Question: Estimate the volume of the 3D prism shown in the image. The result should be rounded to one decimal place. The side length of each grid on the chessboard is 0.5
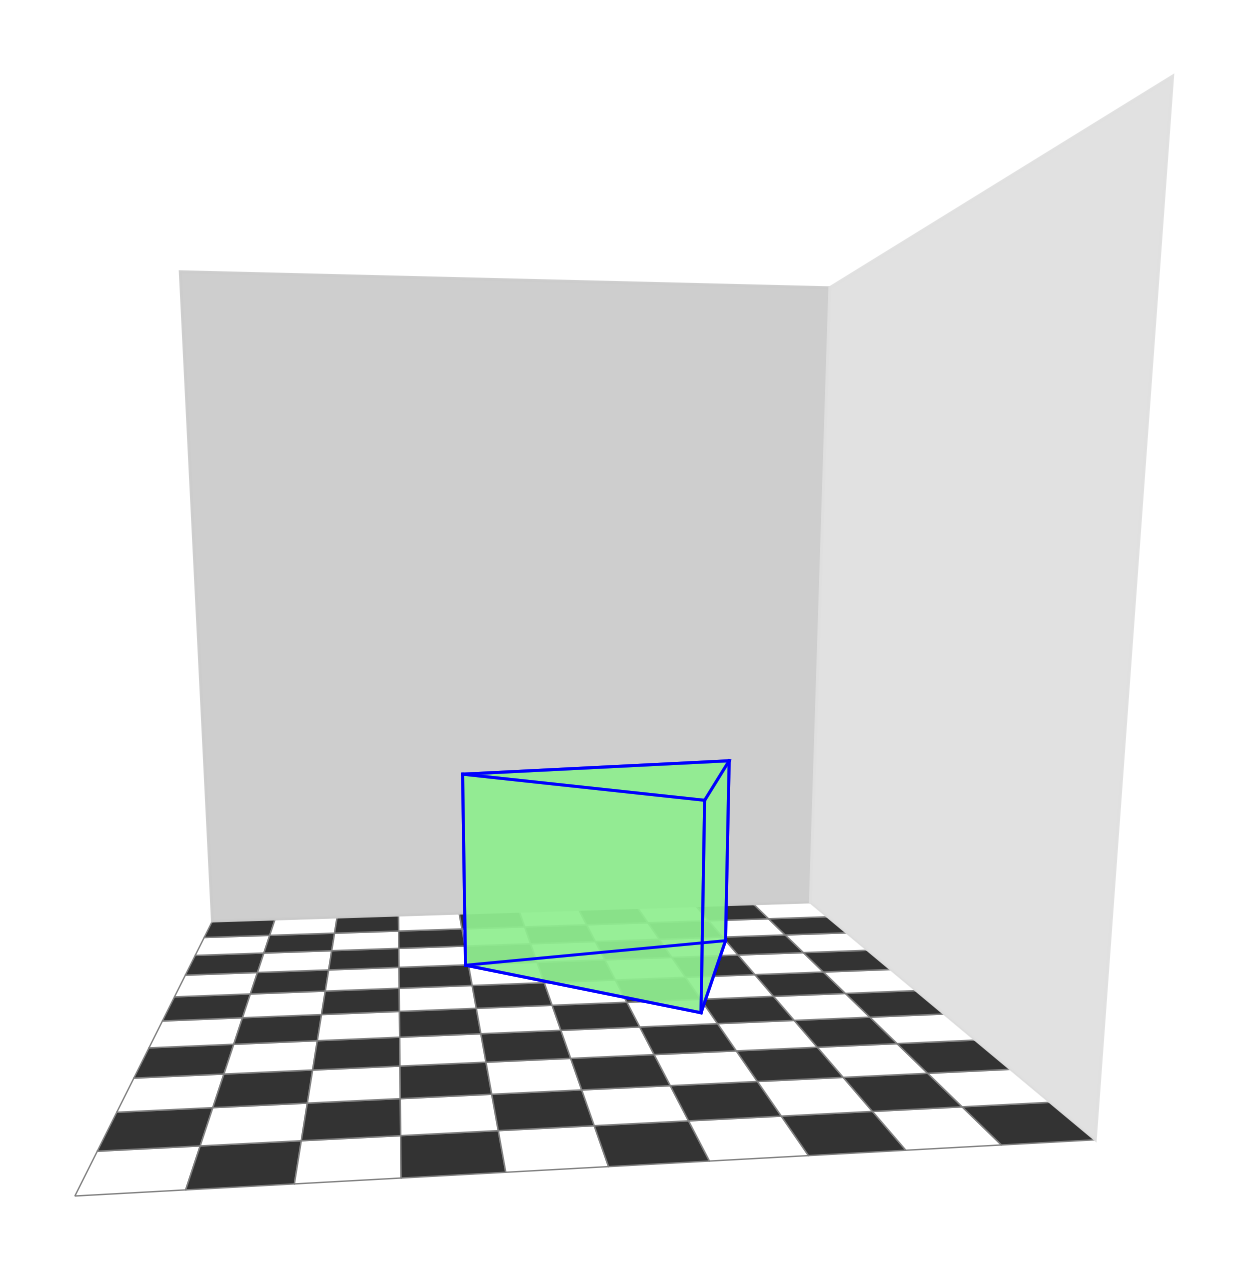
Answer: 2.2